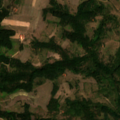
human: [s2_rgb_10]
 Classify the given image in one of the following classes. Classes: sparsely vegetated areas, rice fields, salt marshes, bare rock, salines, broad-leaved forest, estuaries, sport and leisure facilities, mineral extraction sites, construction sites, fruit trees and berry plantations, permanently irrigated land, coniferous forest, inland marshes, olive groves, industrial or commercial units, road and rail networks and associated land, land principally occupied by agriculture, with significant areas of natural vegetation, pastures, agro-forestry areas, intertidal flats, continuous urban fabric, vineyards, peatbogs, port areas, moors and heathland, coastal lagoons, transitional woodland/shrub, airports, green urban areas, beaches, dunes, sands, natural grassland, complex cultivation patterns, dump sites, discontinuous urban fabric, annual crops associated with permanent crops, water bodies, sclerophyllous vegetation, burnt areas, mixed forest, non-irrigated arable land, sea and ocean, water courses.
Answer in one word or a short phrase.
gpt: complex cultivation patterns, broad-leaved forest, transitional woodland/shrub